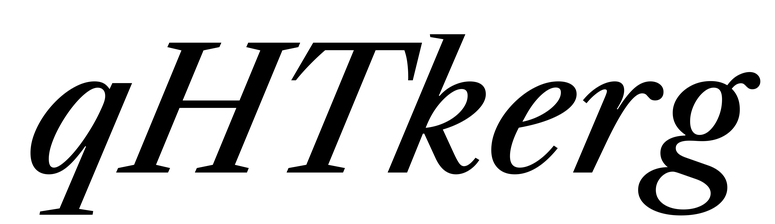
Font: LibreCaslonText-Italic_Medium_Italic